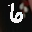
Label: 6